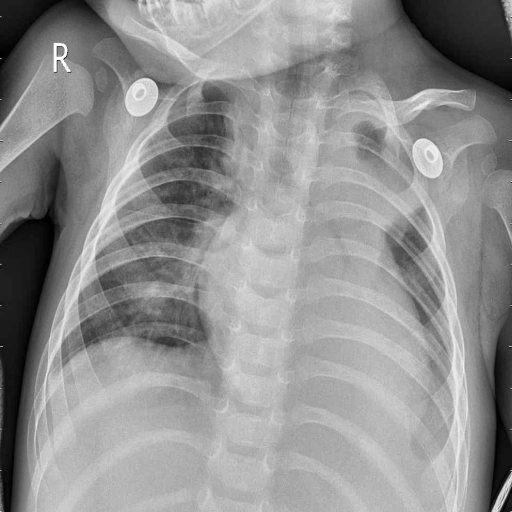
Finding: PNEUMONIA